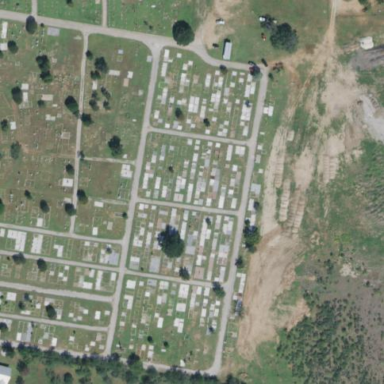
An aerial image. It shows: Cemetery.